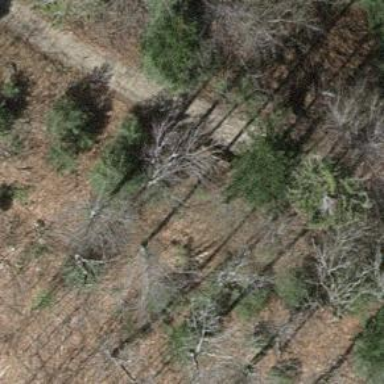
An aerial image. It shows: Compacted path.